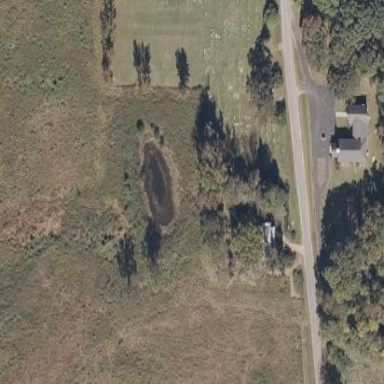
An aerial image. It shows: Grave yard.